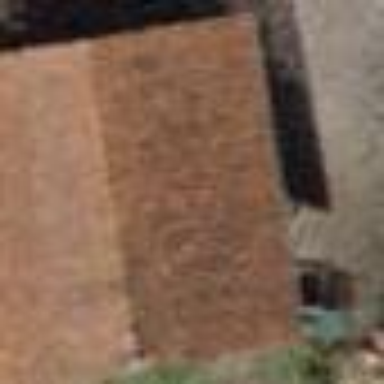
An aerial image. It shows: Hut.